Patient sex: F
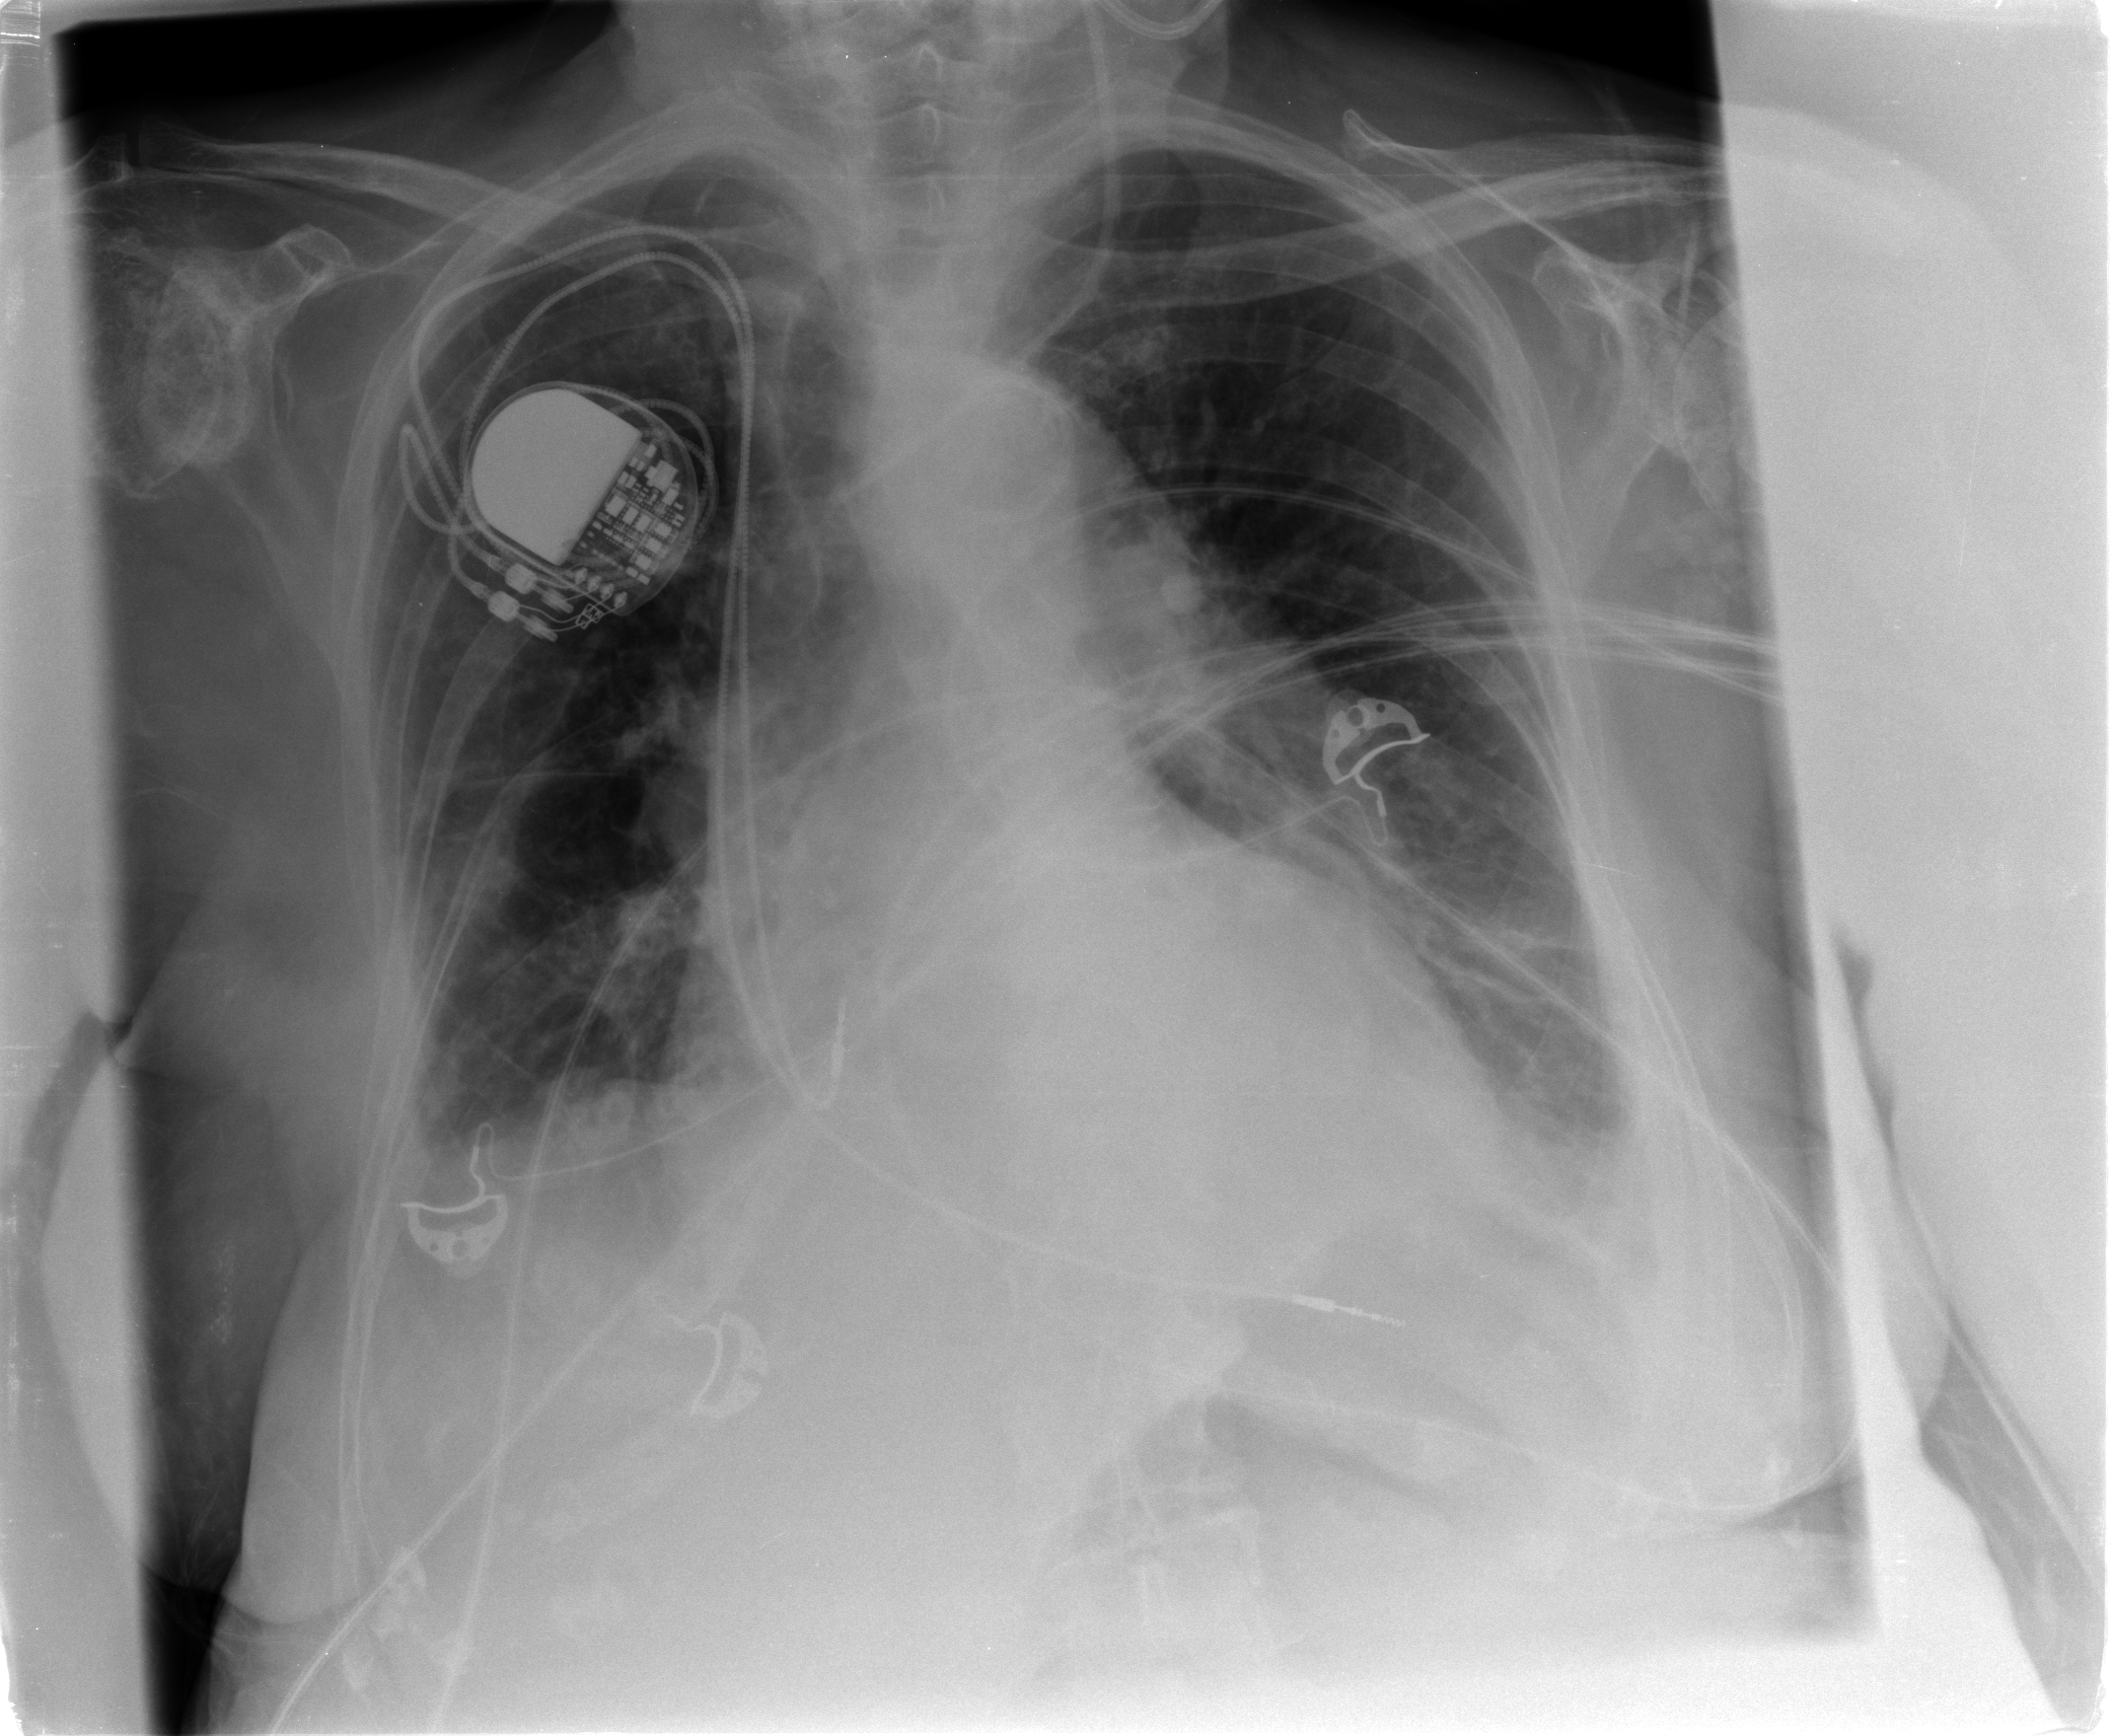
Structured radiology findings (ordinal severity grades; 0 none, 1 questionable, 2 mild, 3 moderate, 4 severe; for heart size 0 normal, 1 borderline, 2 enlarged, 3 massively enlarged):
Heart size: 2
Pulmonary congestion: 2
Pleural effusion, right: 1
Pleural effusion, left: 2
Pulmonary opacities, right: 0
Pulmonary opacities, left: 2
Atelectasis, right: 2
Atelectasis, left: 2